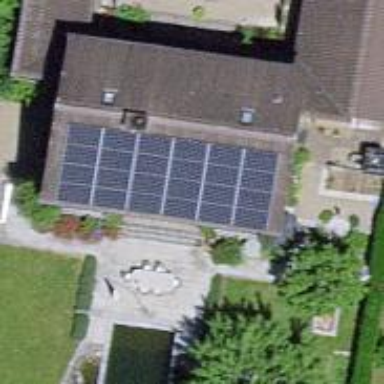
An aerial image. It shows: Solar power generator with photovoltaic panels.